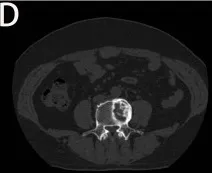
X-ray, CT, and MRI images. Panel (C) displays a decrease in lytic bone destruction and an increase in the cortical bone density in posterior L4 after six cycles of chemotherapy.
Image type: radiology (ct)